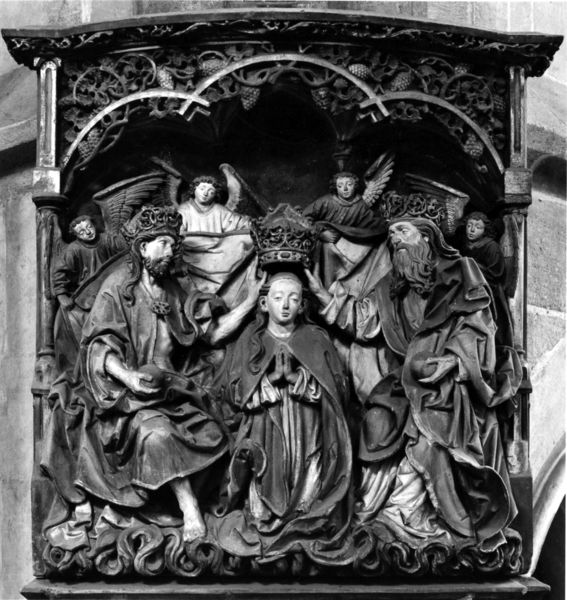
Titel: Marienkrönung am Epitaph des Hans Rebeck
Künstler: Adam Kraft
Standort: Nürnberg.
Institution: Frauenkirche
Schlagwörter: dunkel, flügel, fuß, gott, himmel, umhang, weiß, wolken, menschen, frau, holz, männer, schwarz, szene, dach, wolke, bart, bärte, wand, falten, stein, hände, feld, kirche, mantel, gewänder, gotik, krone, locken, engel, engelchen, ranken, skulptur, beine, apfel, relief, wellen, bogen, füsse, figuren, könig, wein, kraft, faltenwurf, plastik, foto, fotografie, bögen, adam, nische, schwarzweiss, kugel, beten, gebet, altar, hochaltar, schnitzerei, christus, jesus, krönung, beeten, baldachin, könige, königin, heilige, maria, betend, fotographie, putti, schrein, sakral, aufnahme, geschnitzt, schnitzwerk, himmelfahrt, kronen, weltkugel, uni, spätgotik, epitaph, marienkrönung, retabel, schnitzaltar, skultur, gottvater, himmelskönigin, riemenschneider, schnitzfiguren, holzschnitzerei, schnitzalatr, drei könige, astwerk, mariä krönung, kröung, fügel, kieen, hilz, bildhauere